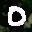
Label: 0